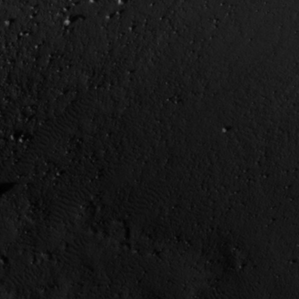
Label: non_frost